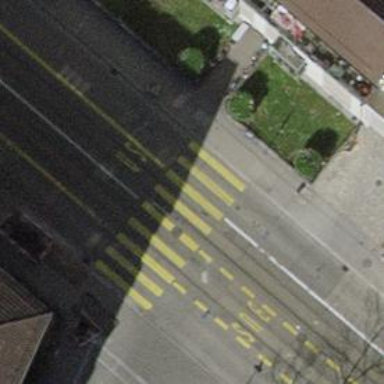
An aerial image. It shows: Tram crossing on the railway.